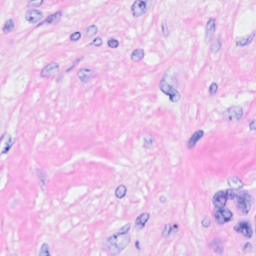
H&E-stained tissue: Breast